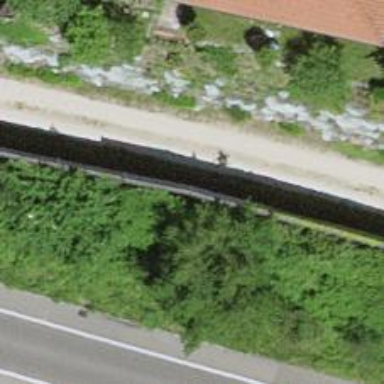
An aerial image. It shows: Noise barrier wall.